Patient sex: M
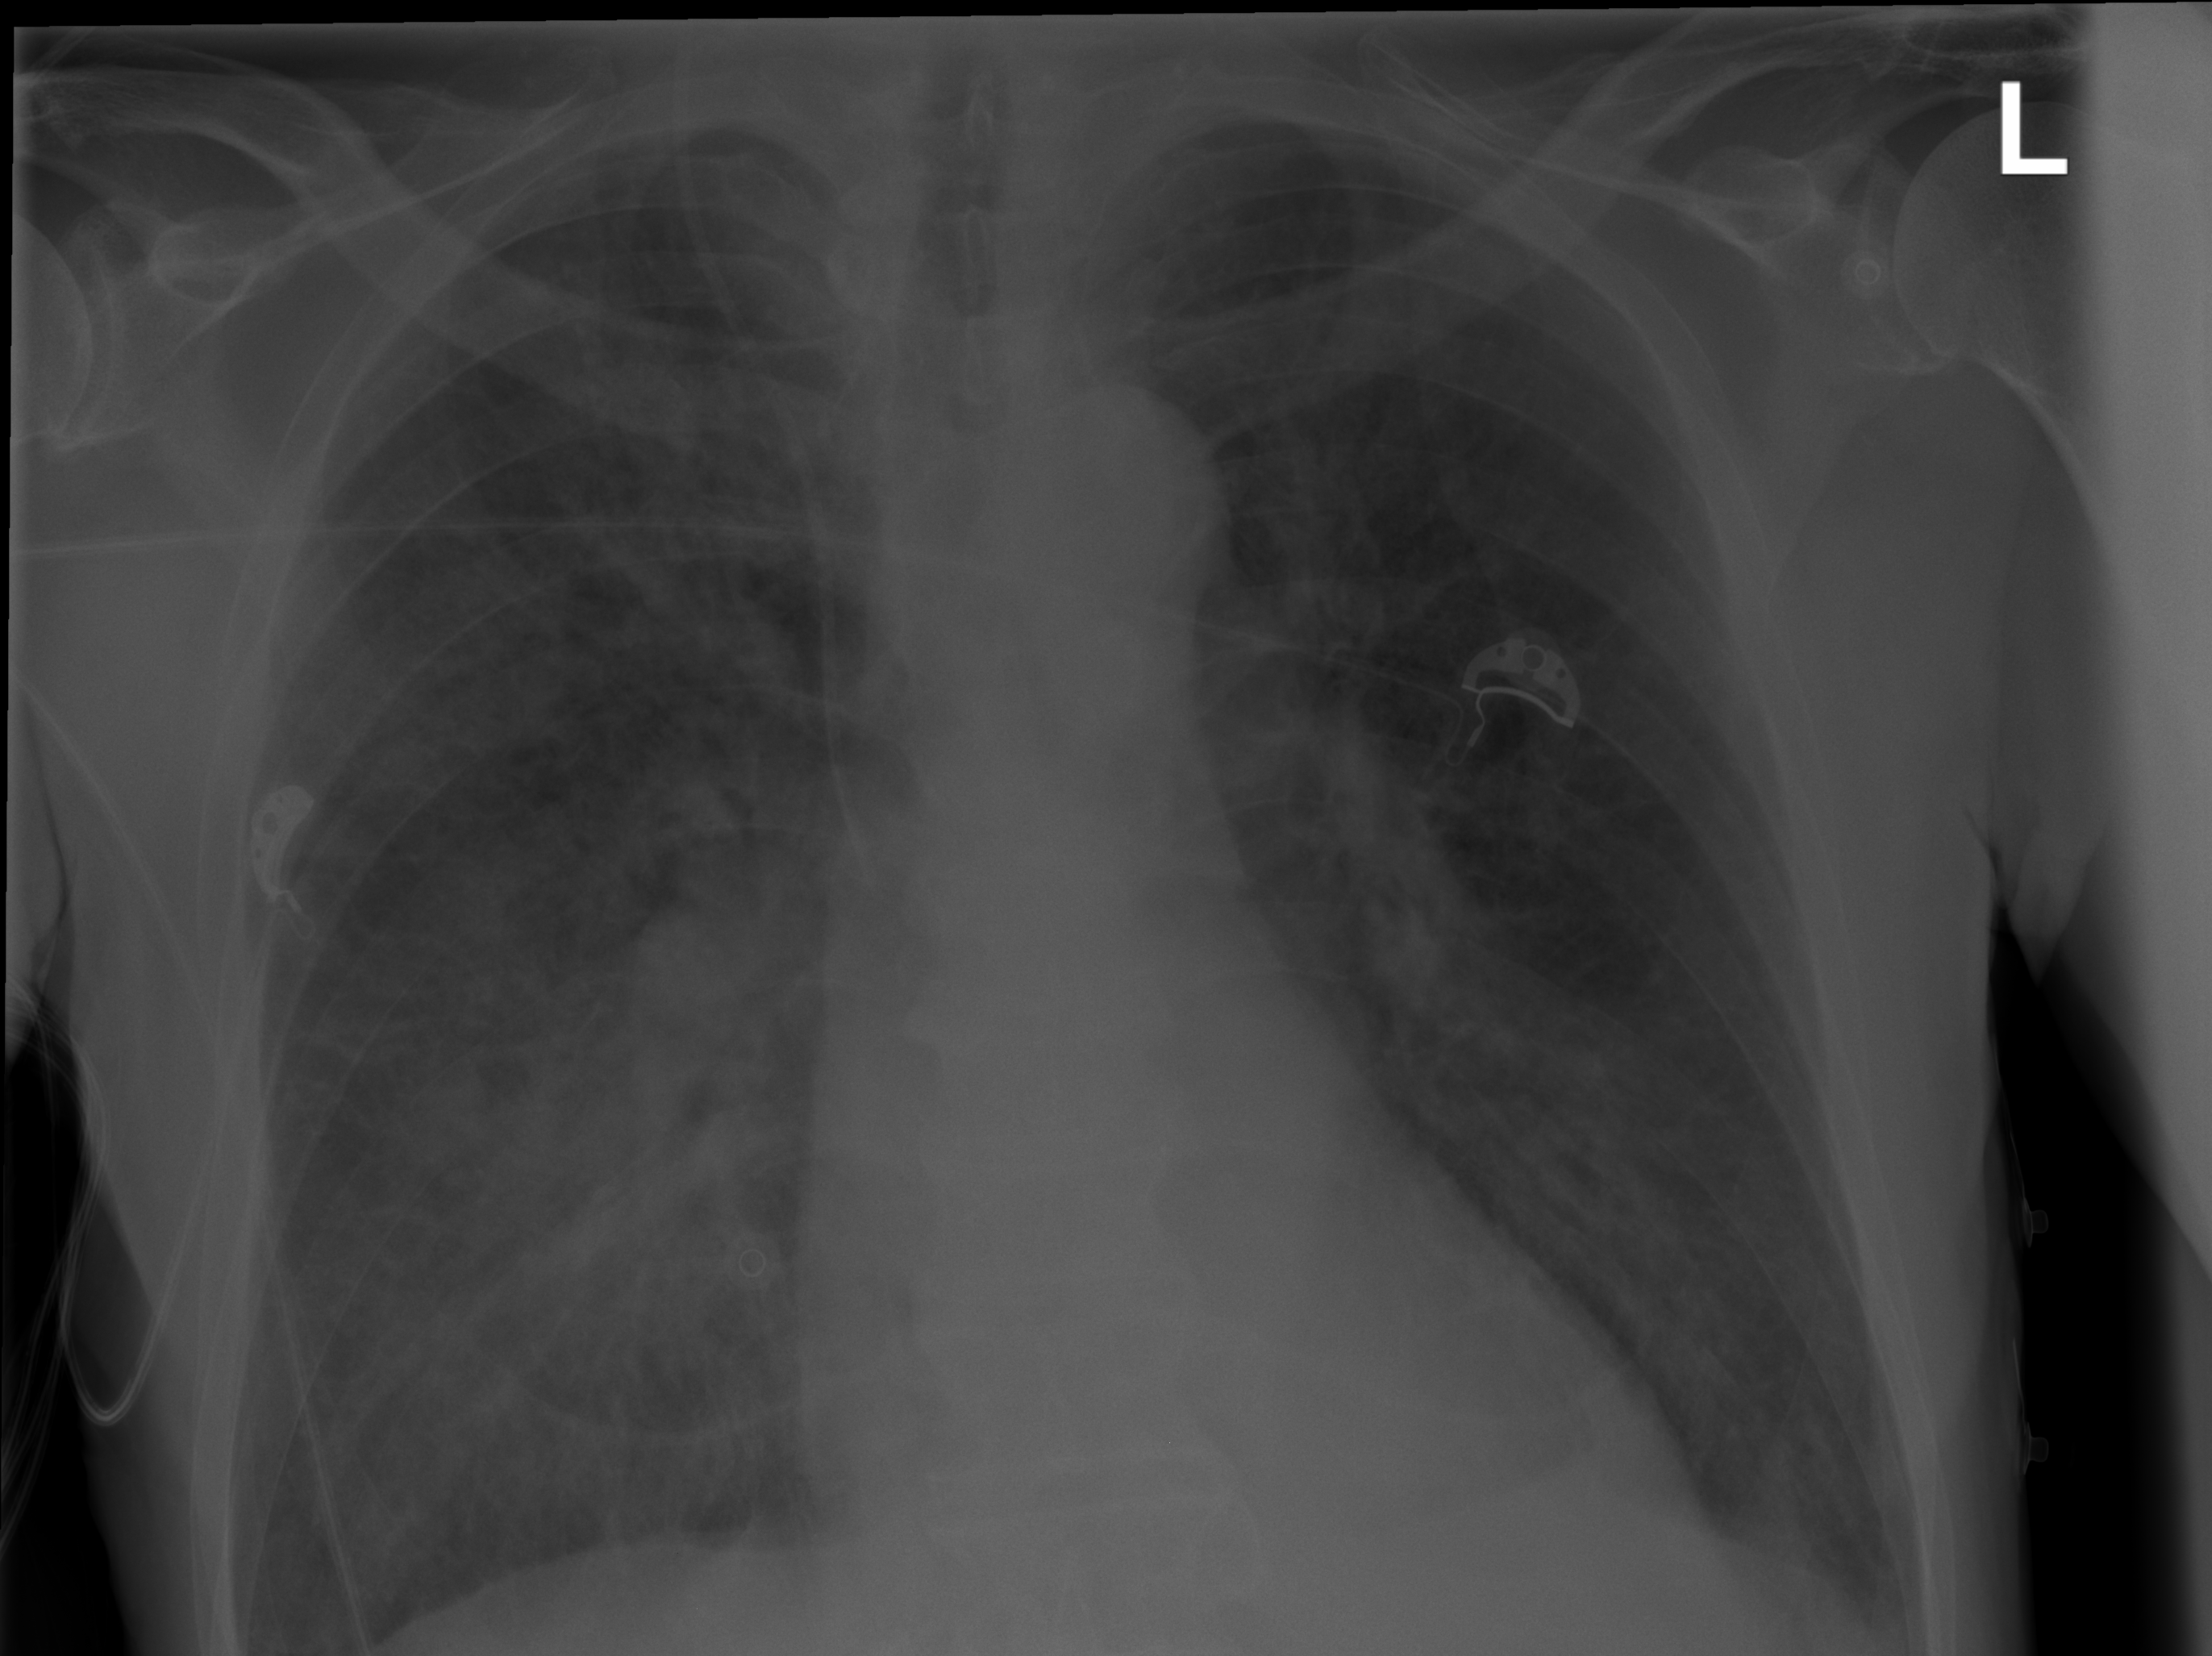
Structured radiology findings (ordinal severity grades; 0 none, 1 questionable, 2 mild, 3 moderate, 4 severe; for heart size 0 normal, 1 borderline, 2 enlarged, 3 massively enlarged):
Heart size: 0
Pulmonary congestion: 3
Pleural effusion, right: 0
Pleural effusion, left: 0
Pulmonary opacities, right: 3
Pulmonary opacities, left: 3
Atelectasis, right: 2
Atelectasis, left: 2